Question: Count the number of objects in the diagram.
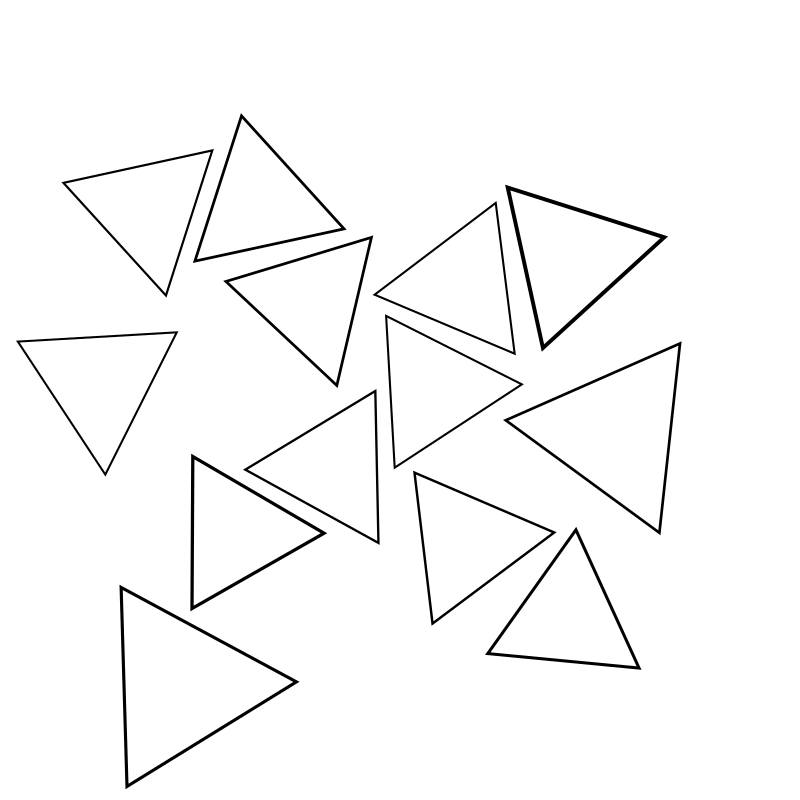
Answer: 13